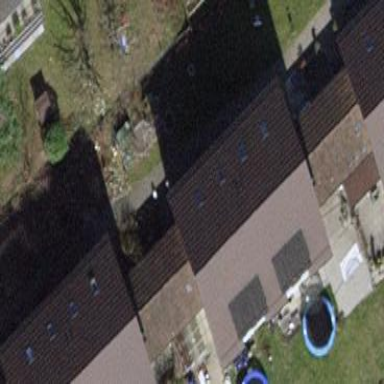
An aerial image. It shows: Terrace building.